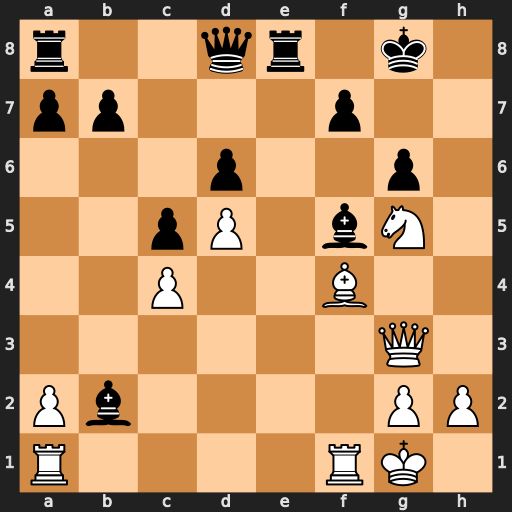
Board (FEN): r2qr1k1/pp3p2/3p2p1/2pP1bN1/2P2B2/6Q1/Pb4PP/R4RK1
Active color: w
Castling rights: -
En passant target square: -
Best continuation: Qh4 Re7 Qh7+